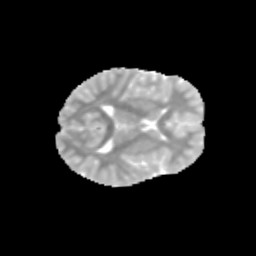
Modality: MD
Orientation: axial
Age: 11
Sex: male
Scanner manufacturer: siemens
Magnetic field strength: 3 T
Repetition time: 3.8 s
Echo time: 0.07 s